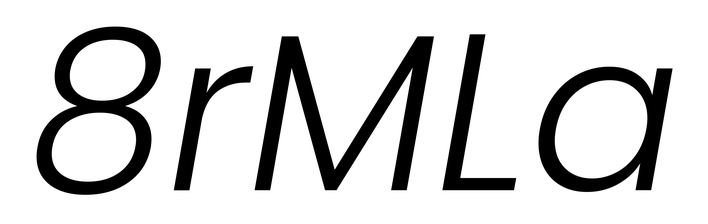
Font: Poppins-LightItalic